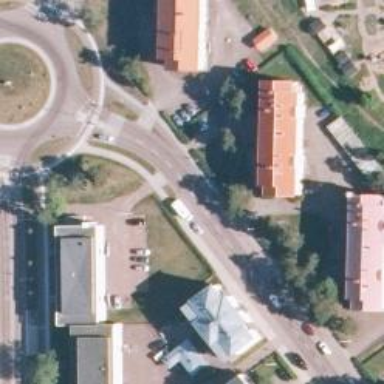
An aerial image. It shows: Residential road with separate asphalt sidewalk.